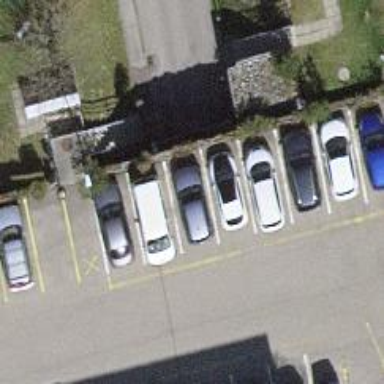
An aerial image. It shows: Parking entrance.